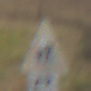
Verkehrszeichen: KinderRechts
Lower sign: RichtungsangabeDurchPfeile5
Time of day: MorningAfternoon
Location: Outdoor (Nature)
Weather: Overcast
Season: NotSpecified
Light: Natural